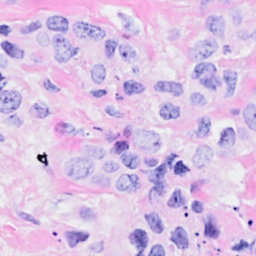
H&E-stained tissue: Breast